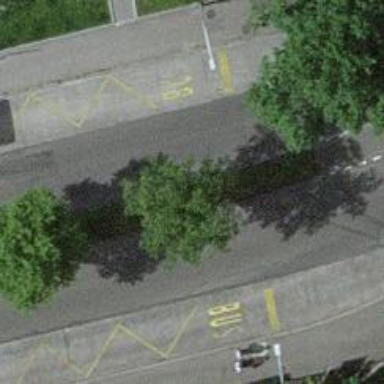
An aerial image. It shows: Bus stop equipped with public transport stop position.